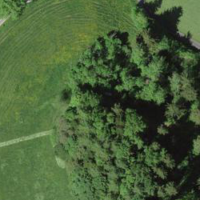
EUNIS habitat code: 44
Species observed at this site:
Angelica sylvestris